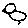
Label: bird